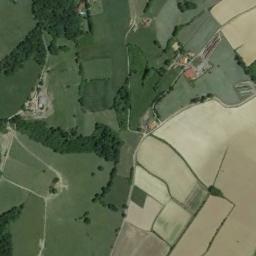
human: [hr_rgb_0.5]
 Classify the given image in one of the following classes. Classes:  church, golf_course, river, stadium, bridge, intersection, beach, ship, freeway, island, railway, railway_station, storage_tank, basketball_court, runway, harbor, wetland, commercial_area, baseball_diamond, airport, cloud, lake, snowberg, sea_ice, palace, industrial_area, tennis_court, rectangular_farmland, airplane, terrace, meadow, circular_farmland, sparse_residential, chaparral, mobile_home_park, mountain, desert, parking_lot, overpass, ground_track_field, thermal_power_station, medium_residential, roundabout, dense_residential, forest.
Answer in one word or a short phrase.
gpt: rectangular_farmland